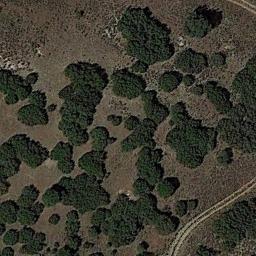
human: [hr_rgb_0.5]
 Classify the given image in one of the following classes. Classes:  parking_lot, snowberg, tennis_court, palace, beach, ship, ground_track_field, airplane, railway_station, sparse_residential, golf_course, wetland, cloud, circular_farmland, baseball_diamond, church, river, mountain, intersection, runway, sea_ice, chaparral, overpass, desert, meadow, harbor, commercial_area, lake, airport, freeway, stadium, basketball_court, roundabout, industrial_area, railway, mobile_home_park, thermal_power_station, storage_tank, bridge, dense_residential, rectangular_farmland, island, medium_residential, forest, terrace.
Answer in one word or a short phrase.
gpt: chaparral